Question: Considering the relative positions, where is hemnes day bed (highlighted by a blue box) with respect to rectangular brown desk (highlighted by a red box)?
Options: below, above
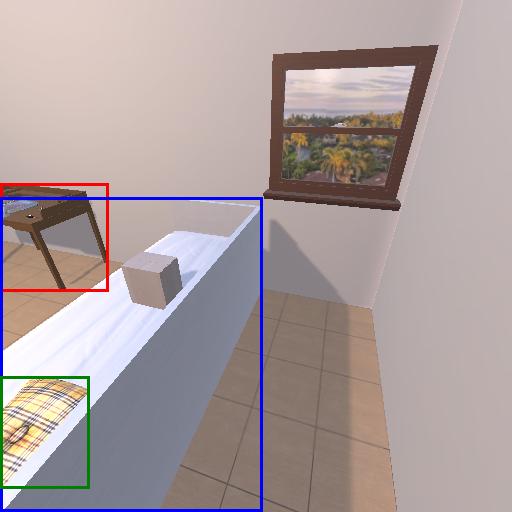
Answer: below